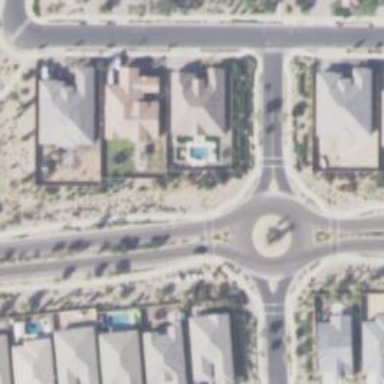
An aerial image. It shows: Unmarked road crossing.